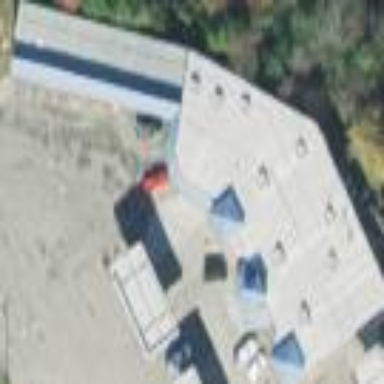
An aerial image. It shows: Fuel station building.